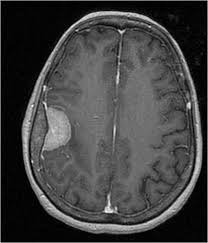
Label: meningioma